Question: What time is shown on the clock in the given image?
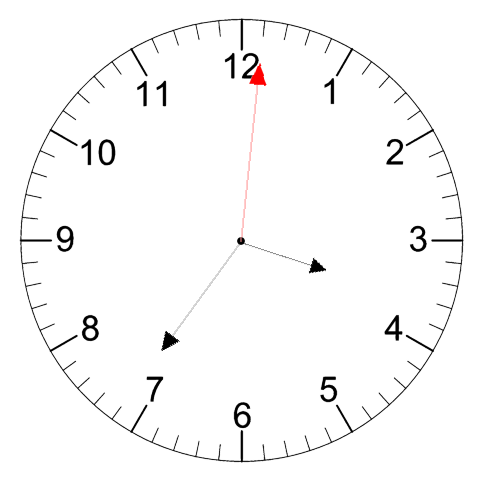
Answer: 03:36:01